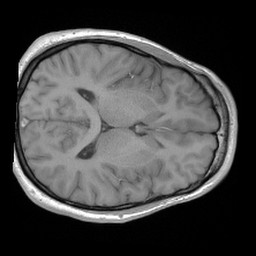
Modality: FLASH
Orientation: axial
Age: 33
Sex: male
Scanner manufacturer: siemens
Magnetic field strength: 3 T
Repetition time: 0.245 s
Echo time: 0.0026 s